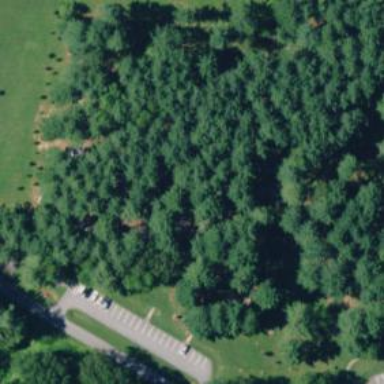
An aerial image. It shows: Picnic site with BBQ amenities.